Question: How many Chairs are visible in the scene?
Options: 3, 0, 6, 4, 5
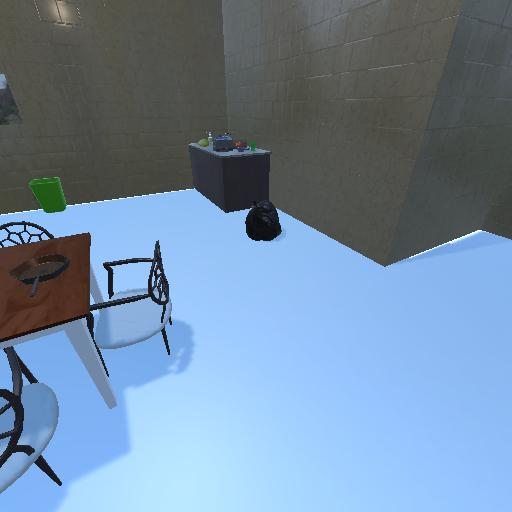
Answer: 3